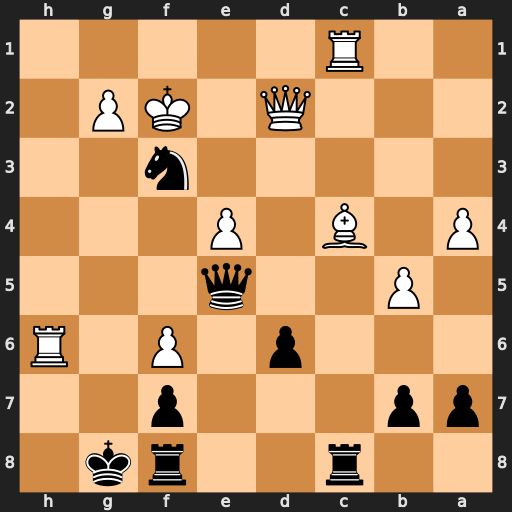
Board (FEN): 2r2rk1/pp3p2/3p1P1R/1P2q3/P1B1P3/5n2/3Q1KP1/2R5
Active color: b
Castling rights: -
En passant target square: -
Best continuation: Nxd2 Rg6+ Kh7 Rg7+ Kh6 Rh1+ Qh5